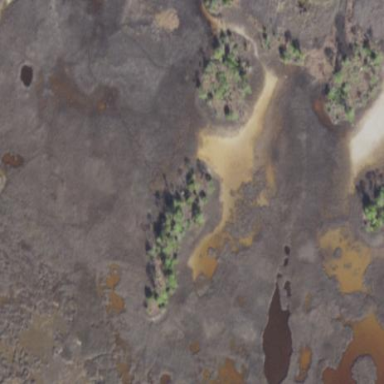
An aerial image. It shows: Marshy wetland area.